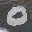
Label: 0